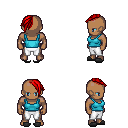
a pixel art fantasy rpg character, male body template, human, dark skin, teal pirate shirt, white pants, red long mohawk hairstyle, gray slippers, four views (front, back, left, right), 2x2 character sprite sheet, small pixel art, hard edges, no anti-aliasing